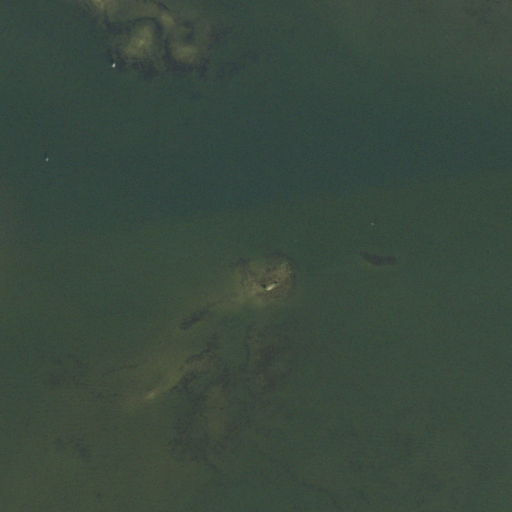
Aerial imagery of island in Florida named Rocky Island containing only open water